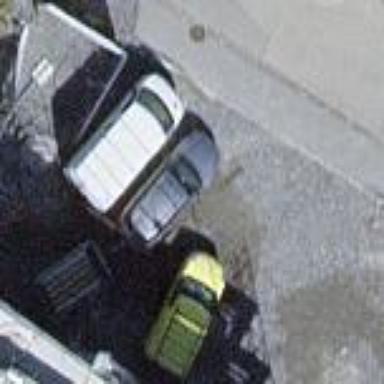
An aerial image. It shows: Parking area with surface.